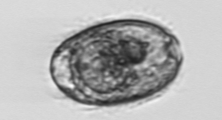
Label: Pleuronema